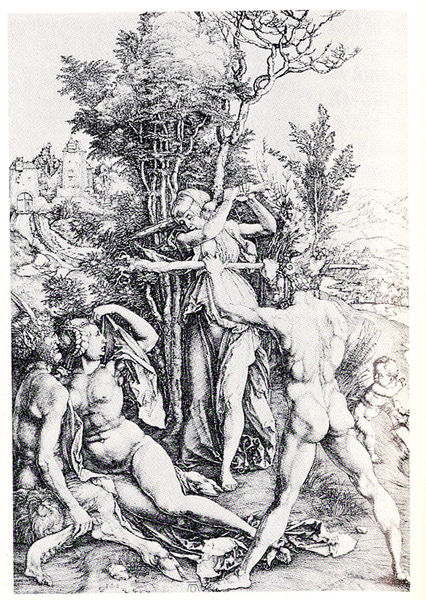
Titel: Herkules
Künstler: Albrecht Dürer
Institution: (Seriendruck)
Schlagwörter: akt, baum, berg, himmel, kampf, körper, mann, nackt, akte, bäume, frauen, landschaft, menschen, stadt, äste, frau, männer, rücken, schwarz, weiss, schloss, tier, weg, arme, judith, ast, bach, gräser, natur, zweige, busch, gewand, kind, paar, blatt, locken, renaissance, wald, anhöhe, pferd, stock, putte, putto, beine, hufe, schwanz, liebe, papier, berge, dorf, grafik, graphik, baby, farblos, fluß, gewalt, stämme, zopf, faltenwurf, nackte, erotik, antike, burg, nakt, druck, druckgraphik, radierung, stich, illustration, knüppel, raub, schwert, streit, waffen, schlag, schläge, stöcke, waffe, nixe, liebespaar, satyr, faun, kentaur, mischwesen, nymphe, pan, zentaur, eros, speer, hörner, dürer, kupferstich, stier, herkules, keule, schlagen, bocksbeine, artemis, diana, hexe, albrecht dürer, ertappt, albrecht, sabinerinnen, pferdehufe, po, nachktheit